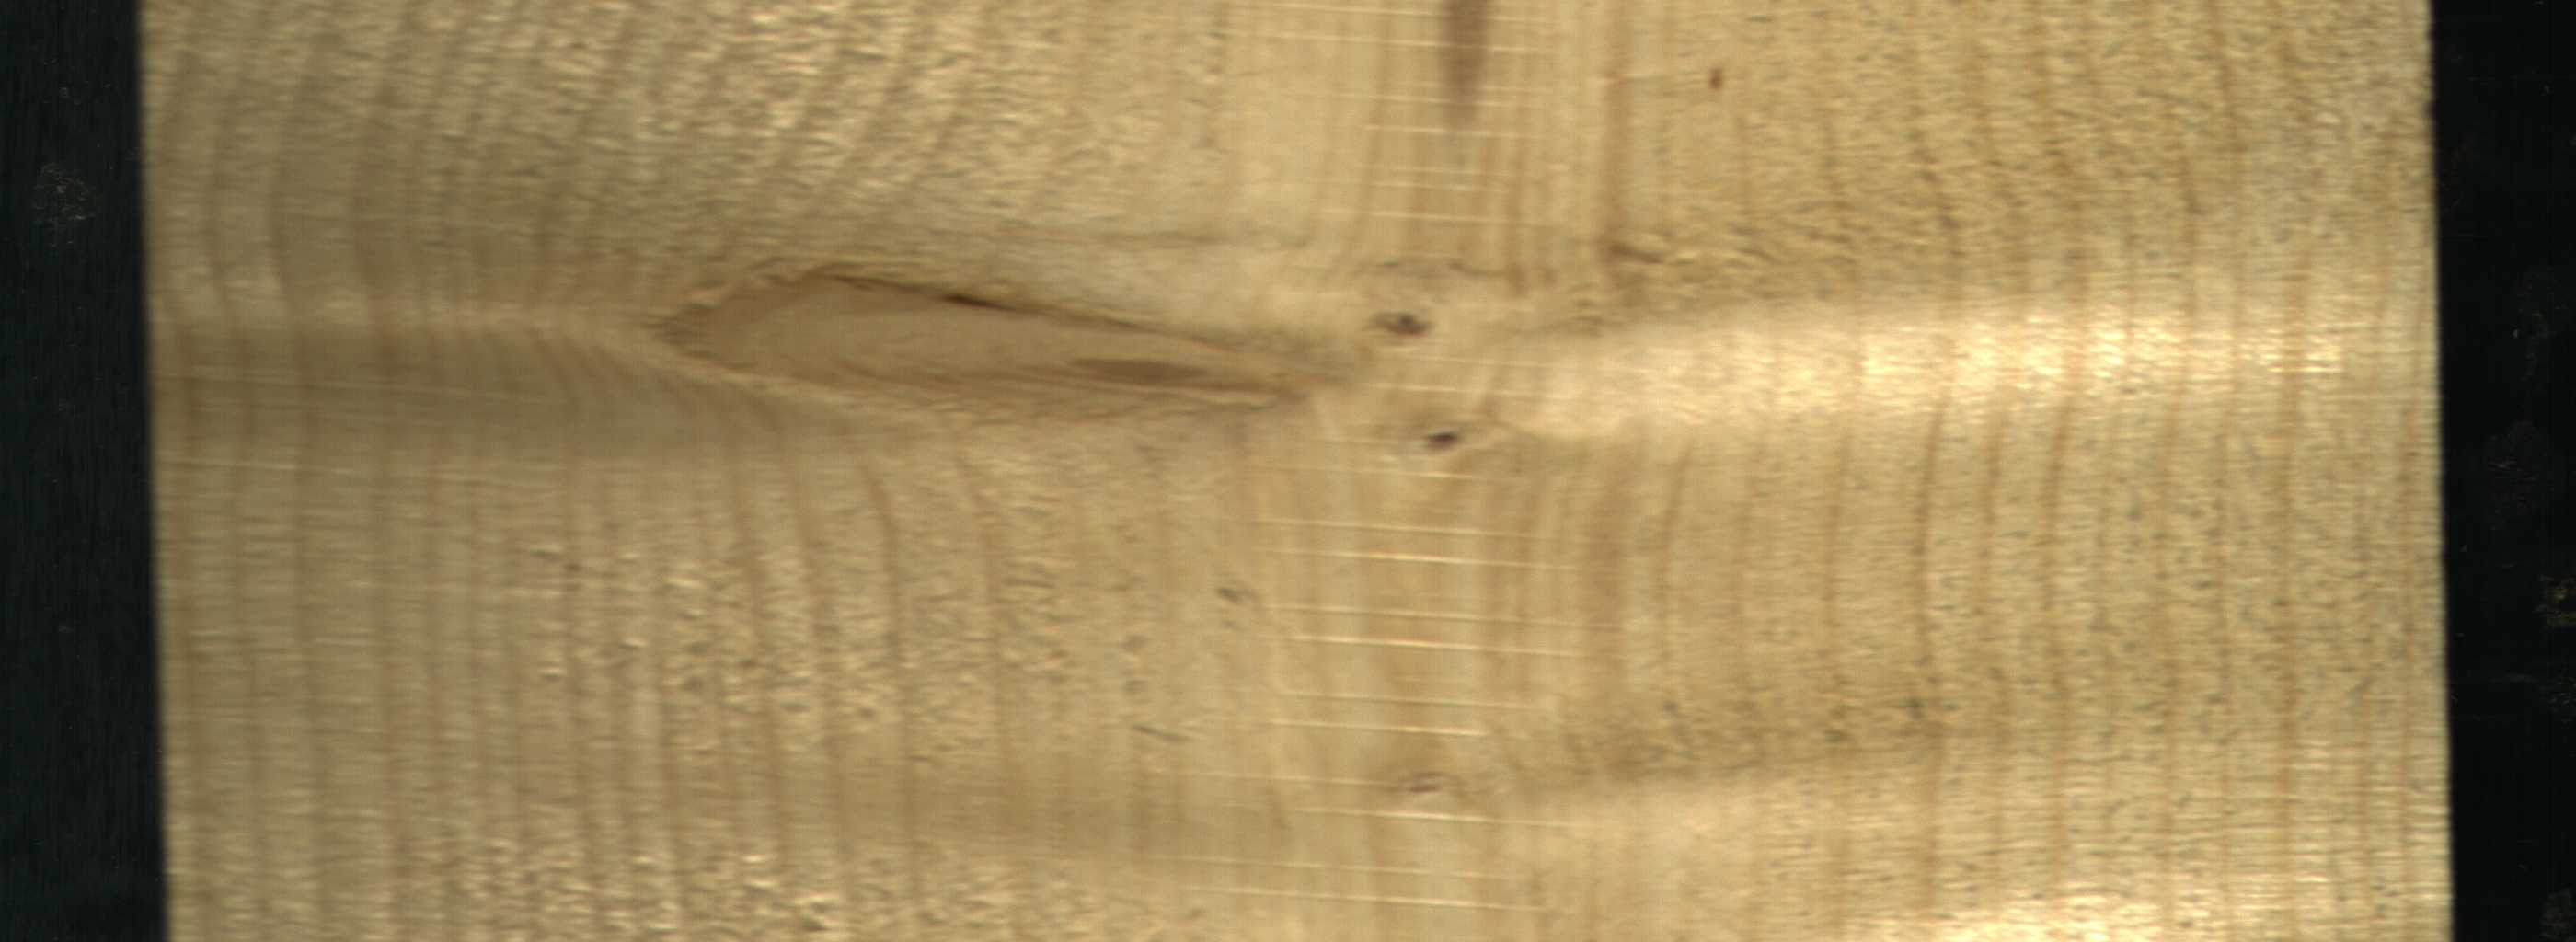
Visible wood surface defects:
Marrow
Live_Knot
Live_Knot
Live_Knot